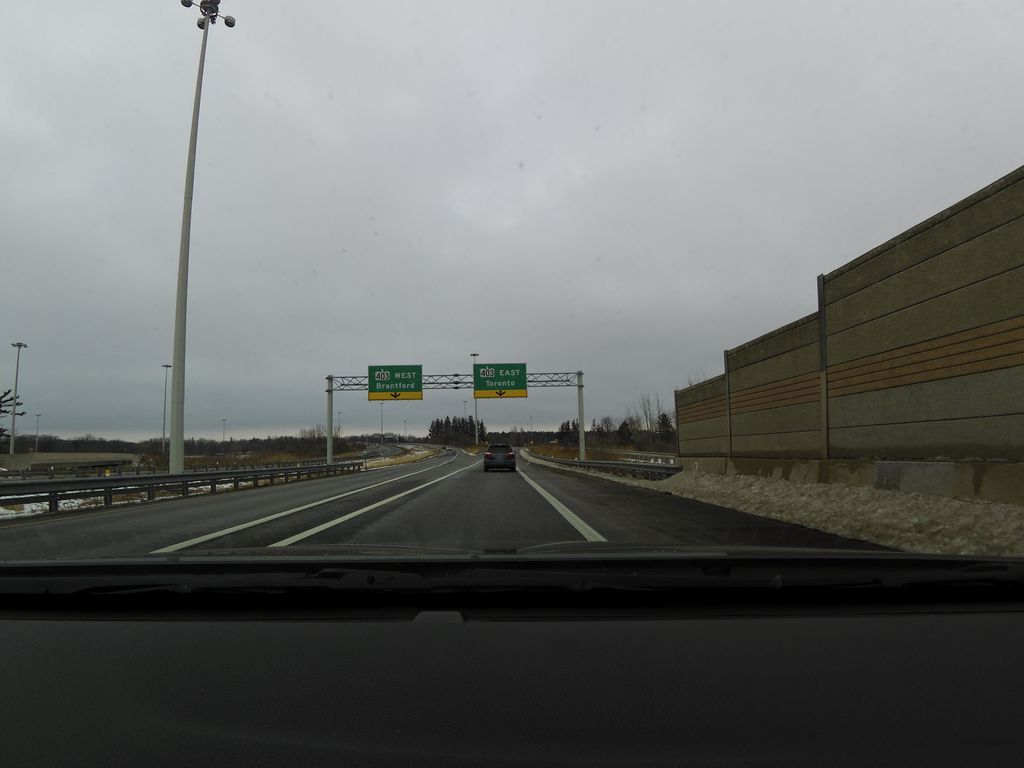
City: hamilton